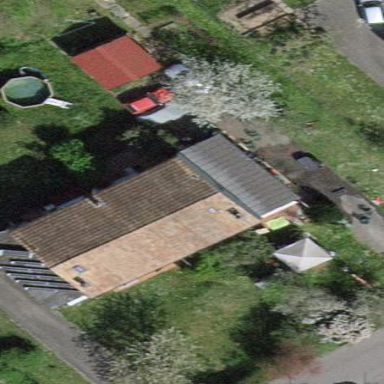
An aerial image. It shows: Garden enclosed by fence.